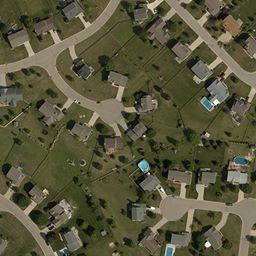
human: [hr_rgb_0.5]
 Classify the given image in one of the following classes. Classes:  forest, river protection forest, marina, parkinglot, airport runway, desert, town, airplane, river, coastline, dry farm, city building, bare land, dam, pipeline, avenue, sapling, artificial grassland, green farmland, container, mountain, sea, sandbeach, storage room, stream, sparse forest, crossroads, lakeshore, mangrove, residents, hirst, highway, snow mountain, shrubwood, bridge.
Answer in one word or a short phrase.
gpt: town